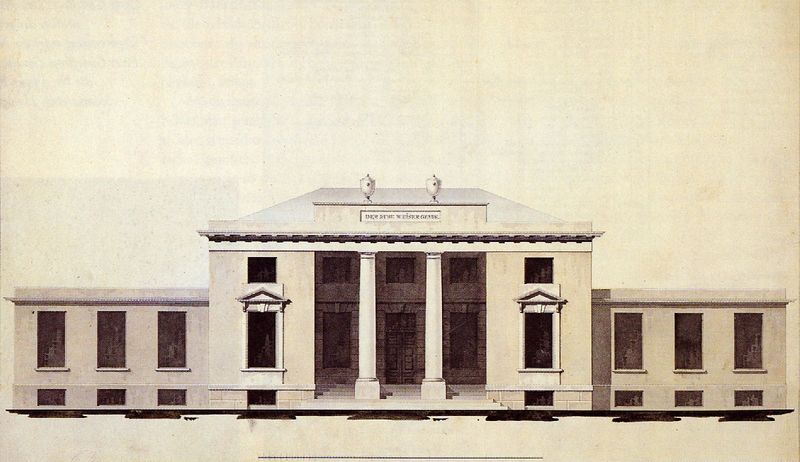
Titel: Zeichnung des Landhauses Cesar Godeffroy
Künstler: Christian Frederik Hansen
Schlagwörter: weiß, fenster, holz, schwarz, skizze, säulen, tür, zeichnung, dach, gebäude, architektur, schrift, türen, giebel, treppe, tafel, text, portal, sims, plan, maßstab, seitenflügel, pokale, ahzeichnung